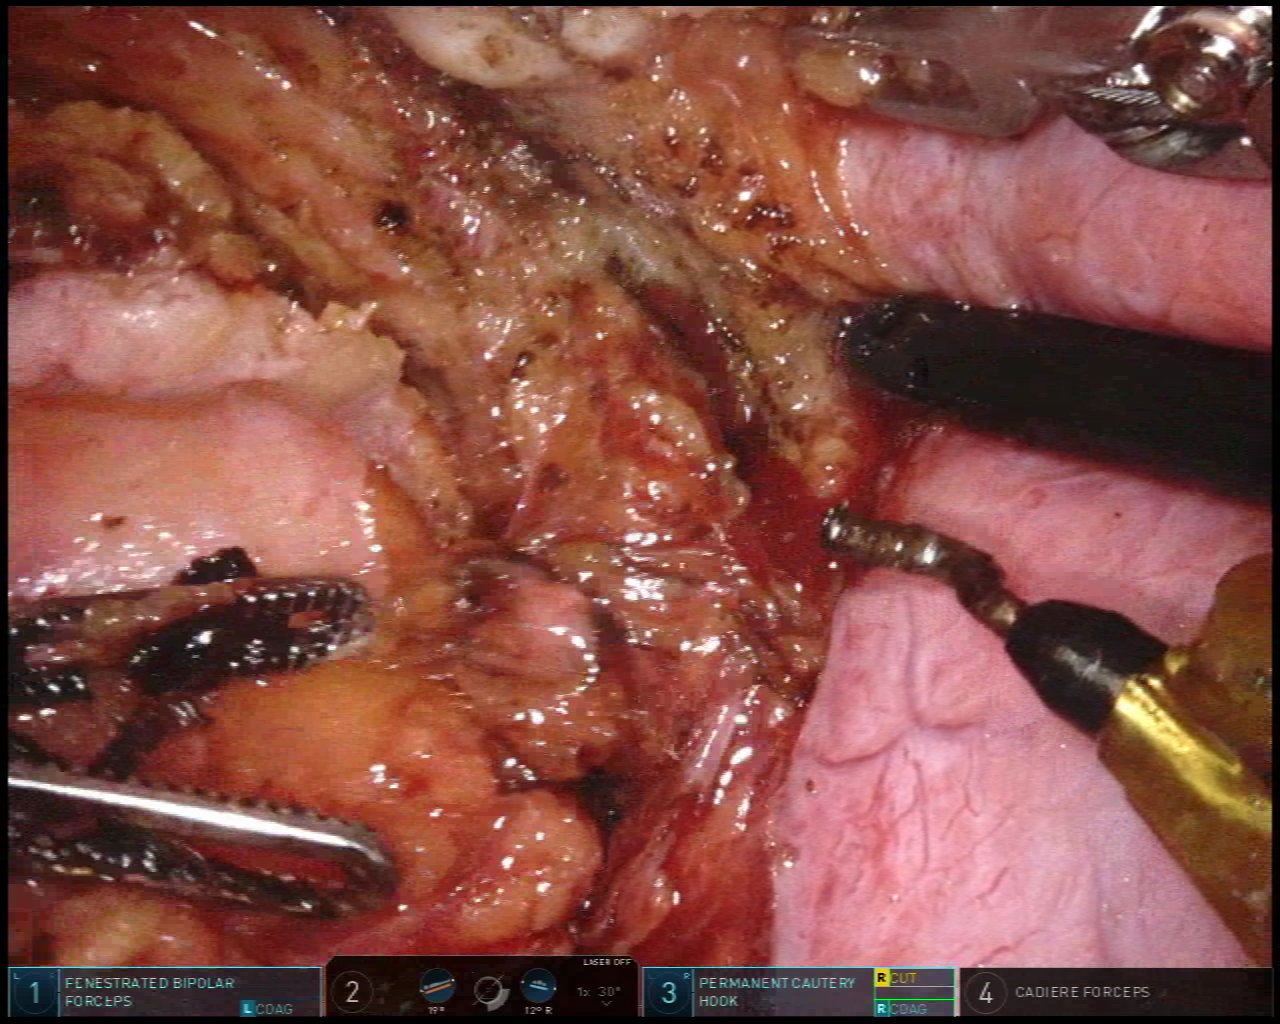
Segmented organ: vesicular_glands
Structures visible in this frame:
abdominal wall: no
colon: no
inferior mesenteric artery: no
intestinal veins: no
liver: no
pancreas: no
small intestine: no
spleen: no
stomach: no
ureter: no
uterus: no
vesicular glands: yes